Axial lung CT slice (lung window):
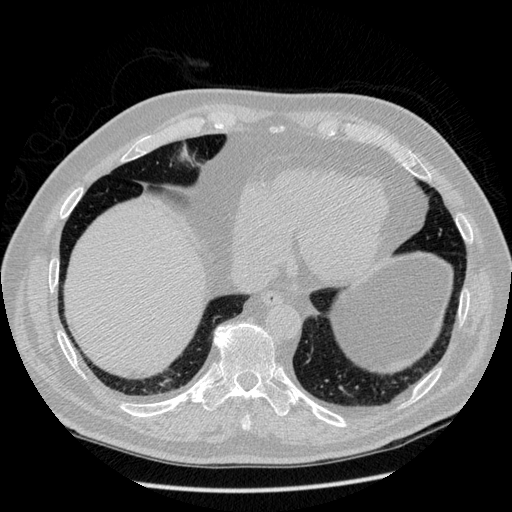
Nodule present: no